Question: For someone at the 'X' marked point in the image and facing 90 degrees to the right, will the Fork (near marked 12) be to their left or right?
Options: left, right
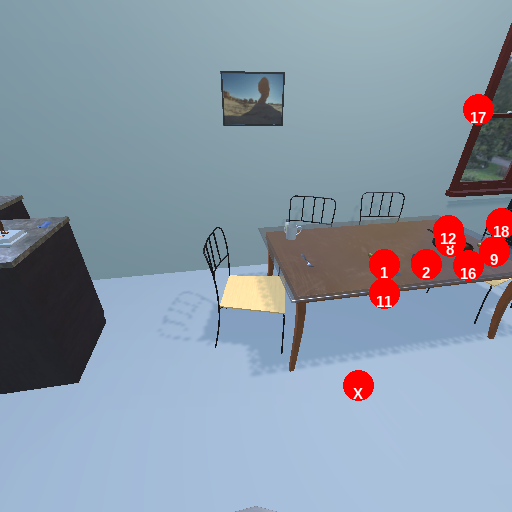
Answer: left